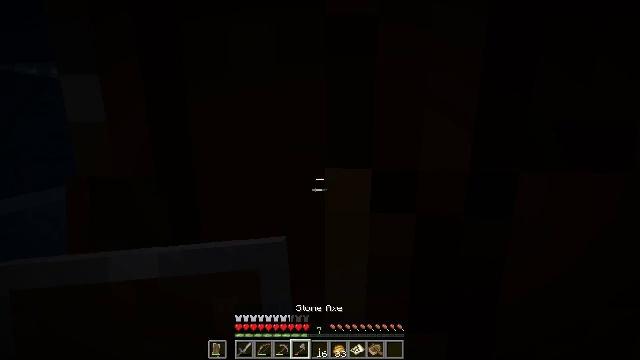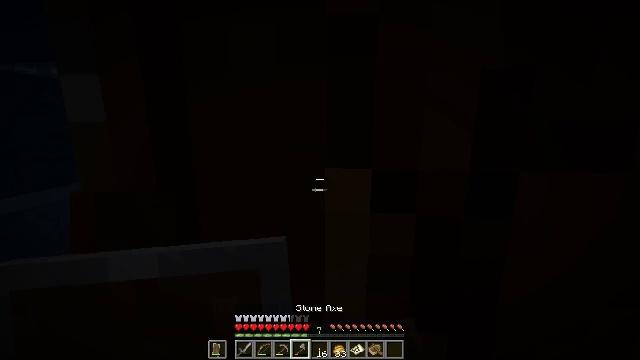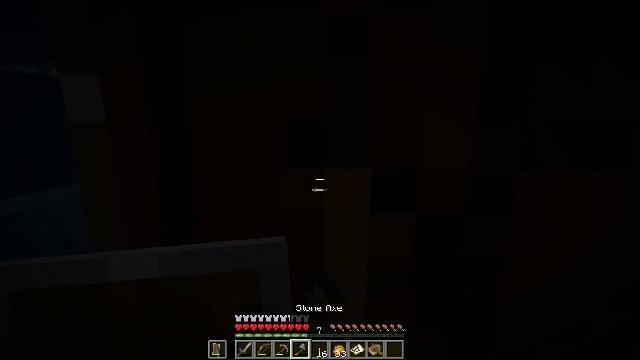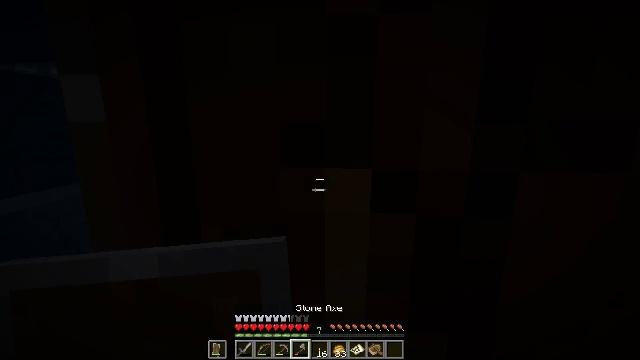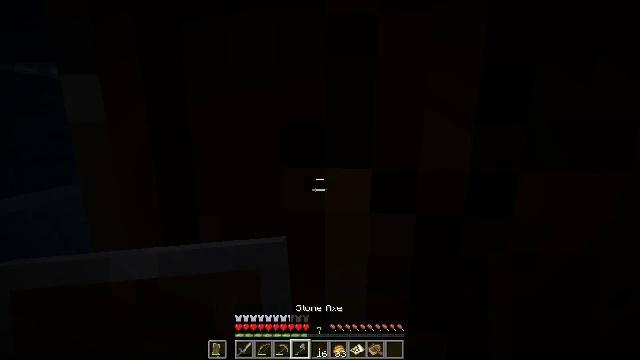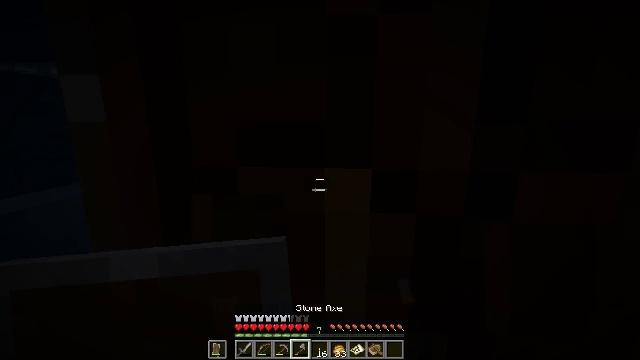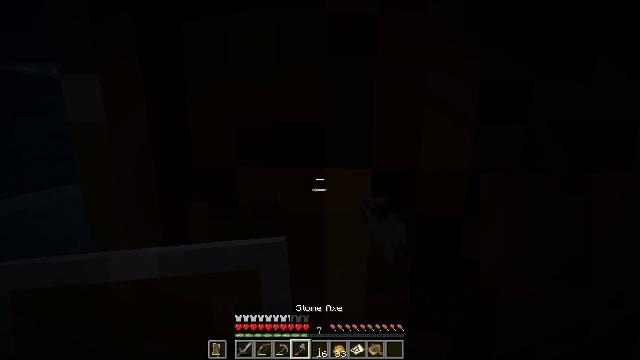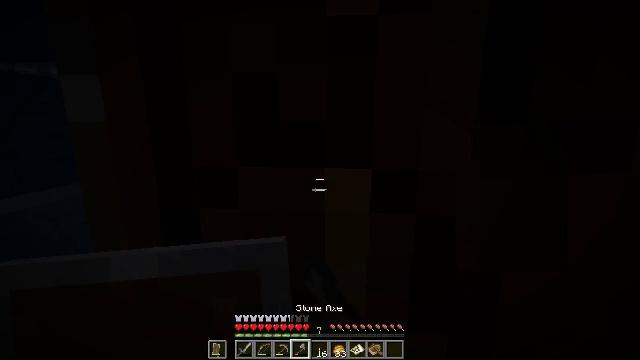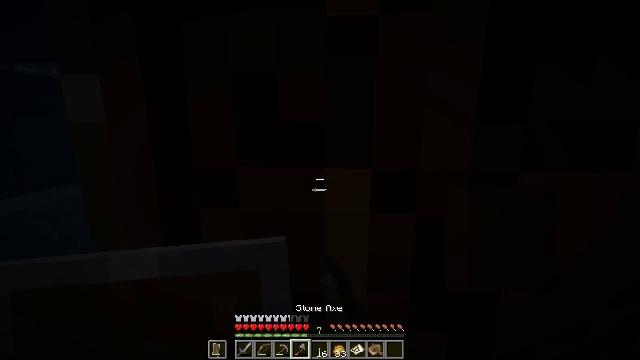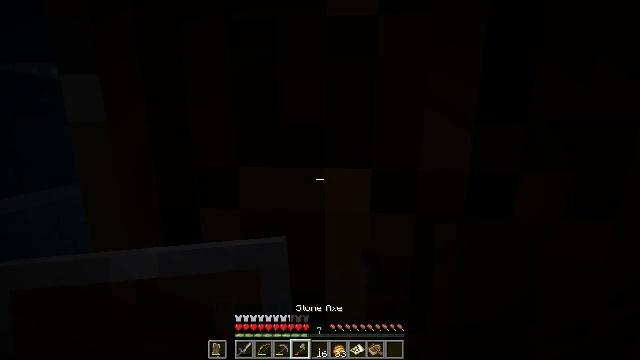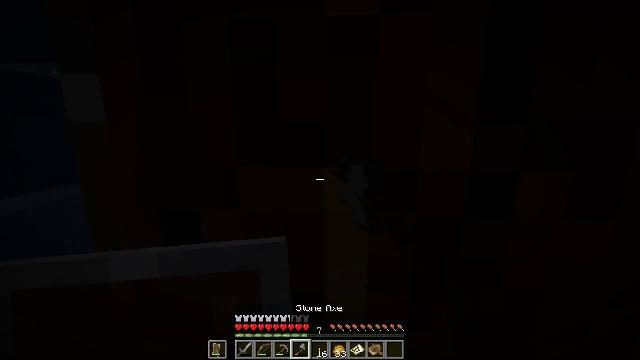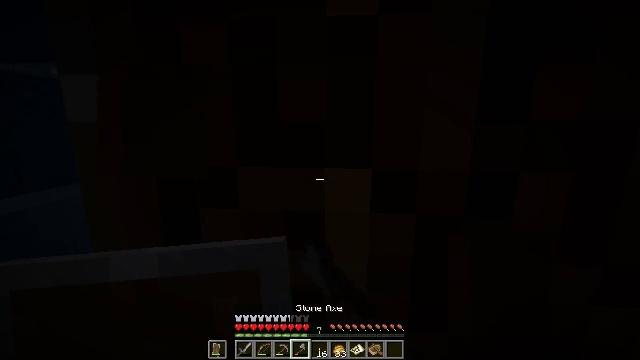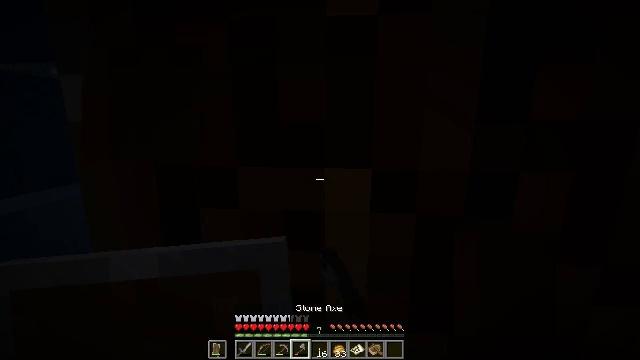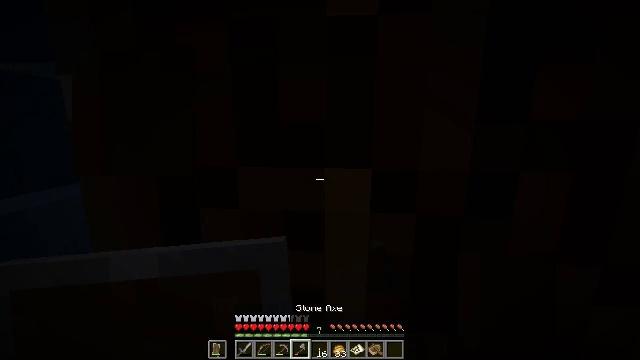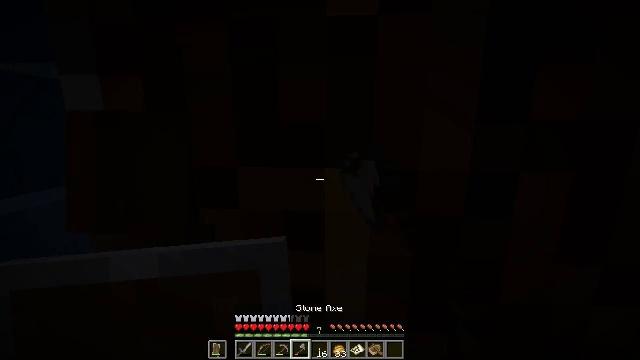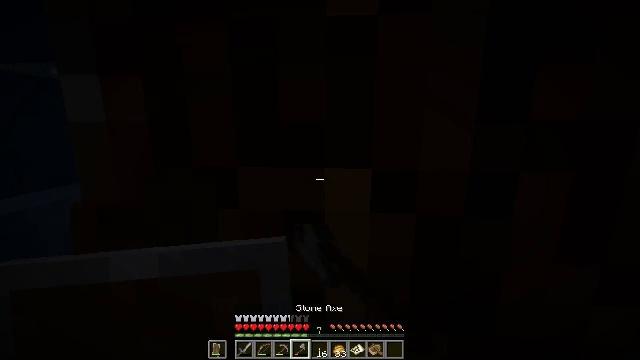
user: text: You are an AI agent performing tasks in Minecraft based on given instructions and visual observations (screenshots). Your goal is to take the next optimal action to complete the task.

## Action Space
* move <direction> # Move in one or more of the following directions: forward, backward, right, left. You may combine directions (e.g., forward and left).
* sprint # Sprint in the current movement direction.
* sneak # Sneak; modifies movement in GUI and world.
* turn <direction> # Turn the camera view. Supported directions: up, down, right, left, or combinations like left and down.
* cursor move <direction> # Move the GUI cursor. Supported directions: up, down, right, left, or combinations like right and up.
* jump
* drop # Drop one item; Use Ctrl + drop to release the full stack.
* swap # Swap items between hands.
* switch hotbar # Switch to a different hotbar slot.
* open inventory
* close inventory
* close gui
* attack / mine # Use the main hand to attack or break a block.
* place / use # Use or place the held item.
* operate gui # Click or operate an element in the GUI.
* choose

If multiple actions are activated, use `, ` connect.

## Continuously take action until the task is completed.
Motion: motion action
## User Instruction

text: Break the dark oak door to pick it up.
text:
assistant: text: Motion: attack / mine
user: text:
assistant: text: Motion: attack / mine
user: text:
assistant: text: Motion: attack / mine
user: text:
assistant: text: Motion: attack / mine
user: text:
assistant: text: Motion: attack / mine
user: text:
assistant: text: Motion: attack / mine
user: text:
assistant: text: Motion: attack / mine
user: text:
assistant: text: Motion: attack / mine
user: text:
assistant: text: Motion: attack / mine
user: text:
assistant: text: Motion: attack / mine
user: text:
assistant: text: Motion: attack / mine
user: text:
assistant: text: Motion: attack / mine
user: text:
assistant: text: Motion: attack / mine
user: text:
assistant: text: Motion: attack / mine
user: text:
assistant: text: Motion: attack / mine
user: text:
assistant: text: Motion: attack / mine
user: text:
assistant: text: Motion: attack / mine
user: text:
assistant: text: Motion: attack / mine
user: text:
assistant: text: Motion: attack / mine
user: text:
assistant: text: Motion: attack / mine
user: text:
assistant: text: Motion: attack / mine